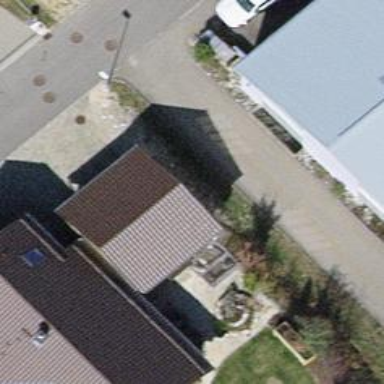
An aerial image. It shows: View of roof of building.